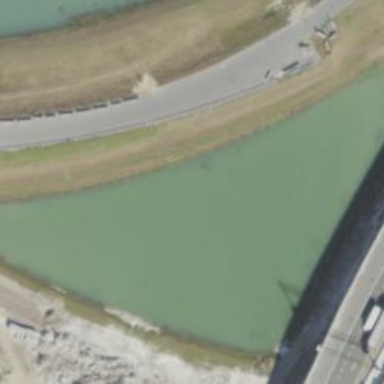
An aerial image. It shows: Retention basin with water.